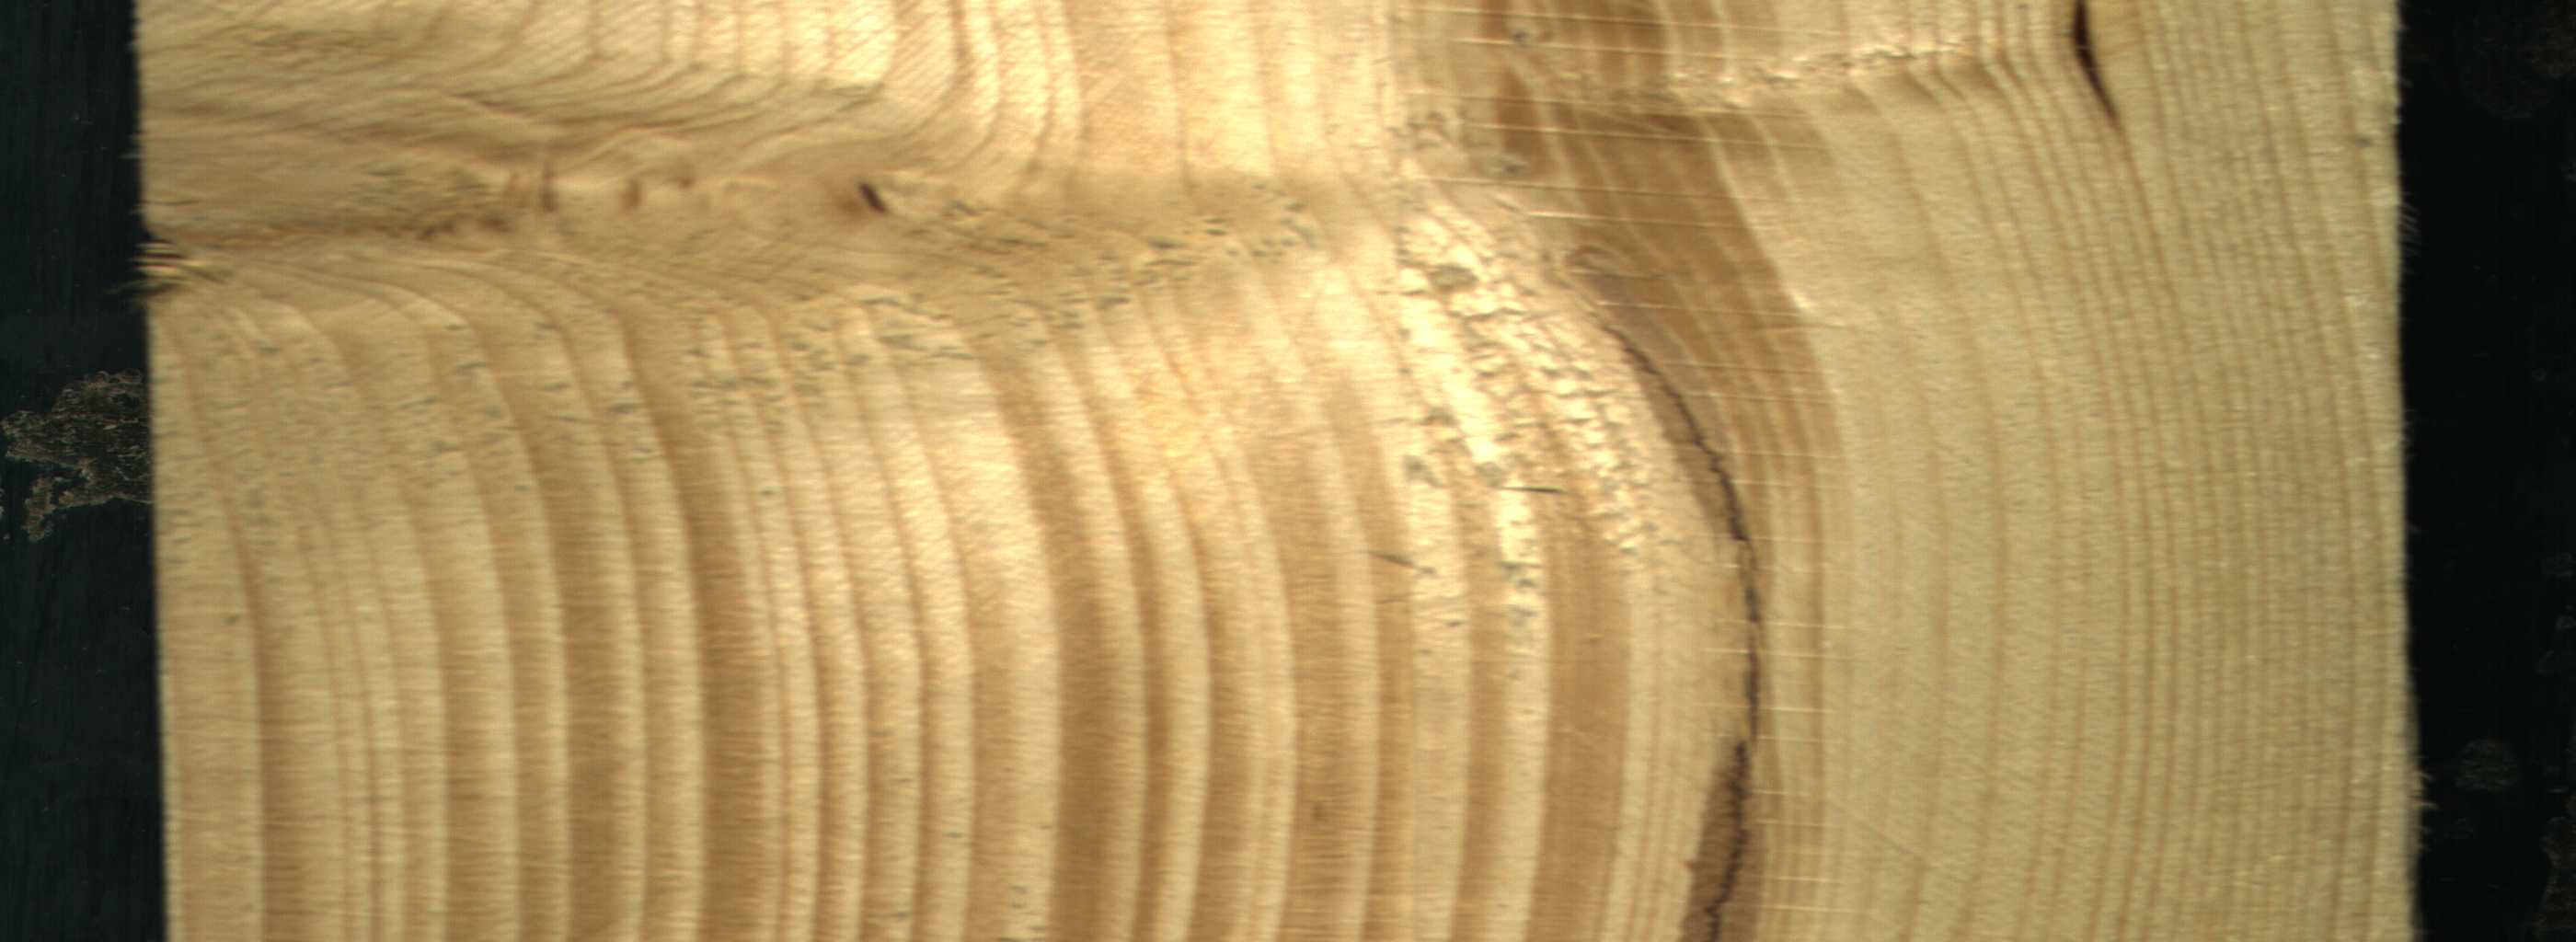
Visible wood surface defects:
Marrow
Marrow
resin
Quartzity
Crack
Live_Knot